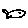
Label: fish